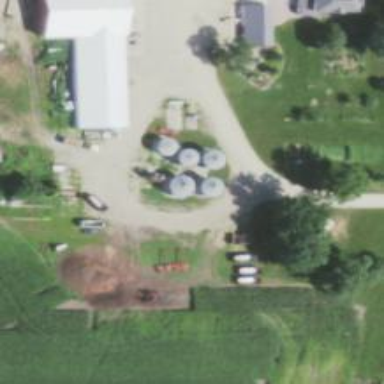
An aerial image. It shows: Silo.